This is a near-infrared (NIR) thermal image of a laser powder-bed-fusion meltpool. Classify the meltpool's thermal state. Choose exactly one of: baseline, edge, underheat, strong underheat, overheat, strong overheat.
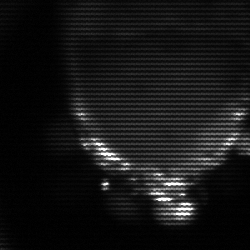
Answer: edge